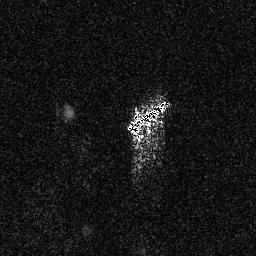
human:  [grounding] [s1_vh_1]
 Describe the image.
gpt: In the satellite image, there is  <ref>1 medium ship </ref> <box>[[48, 38, 66, 52, 0]]</box> located at center.